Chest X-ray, PA view. Patient: 52 years old, sex M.
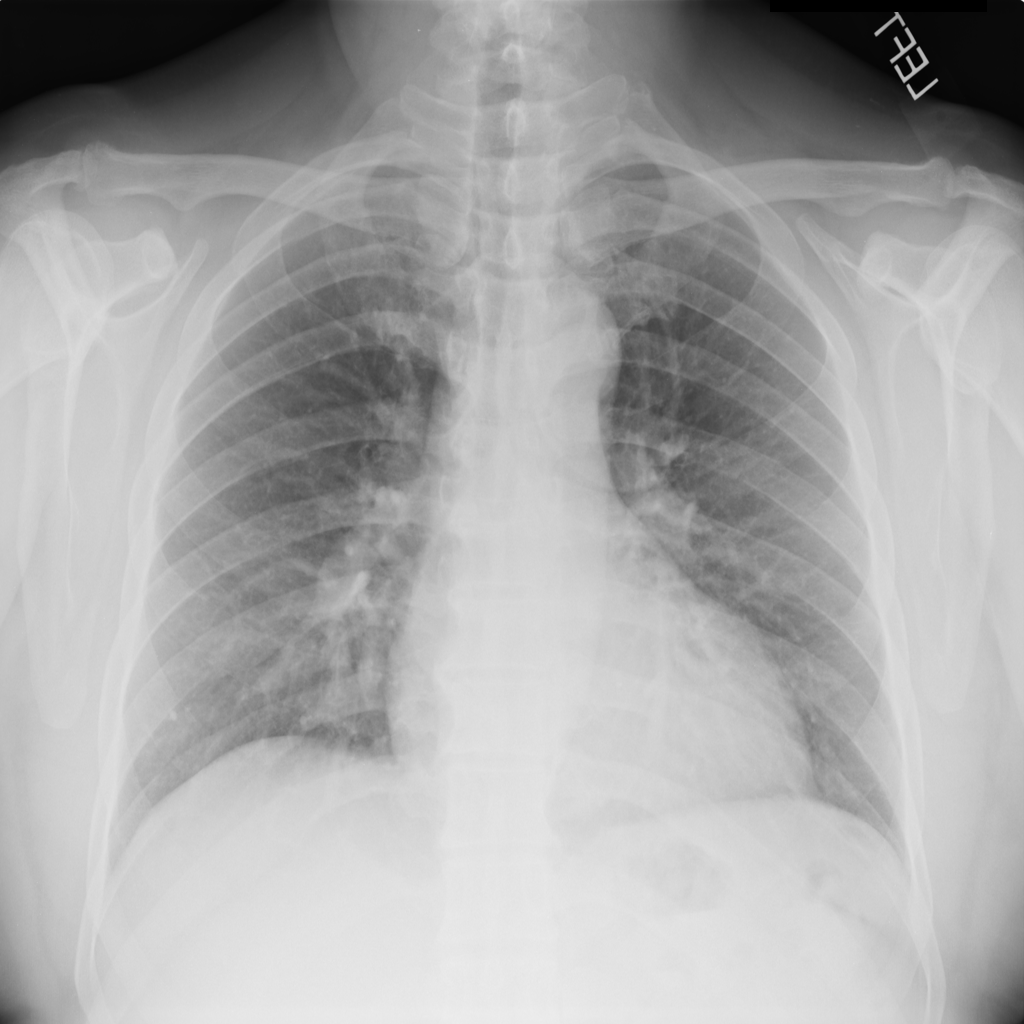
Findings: No Finding